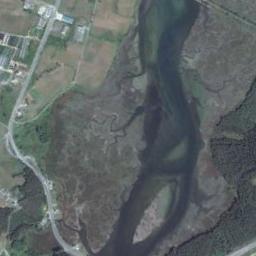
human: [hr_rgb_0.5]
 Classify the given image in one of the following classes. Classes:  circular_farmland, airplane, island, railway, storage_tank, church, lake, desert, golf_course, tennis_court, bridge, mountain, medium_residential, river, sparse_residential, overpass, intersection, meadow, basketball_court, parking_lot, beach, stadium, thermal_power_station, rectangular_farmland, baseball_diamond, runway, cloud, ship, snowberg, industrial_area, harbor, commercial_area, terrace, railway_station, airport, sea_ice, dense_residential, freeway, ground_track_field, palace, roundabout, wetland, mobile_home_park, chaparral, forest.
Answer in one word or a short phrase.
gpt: river